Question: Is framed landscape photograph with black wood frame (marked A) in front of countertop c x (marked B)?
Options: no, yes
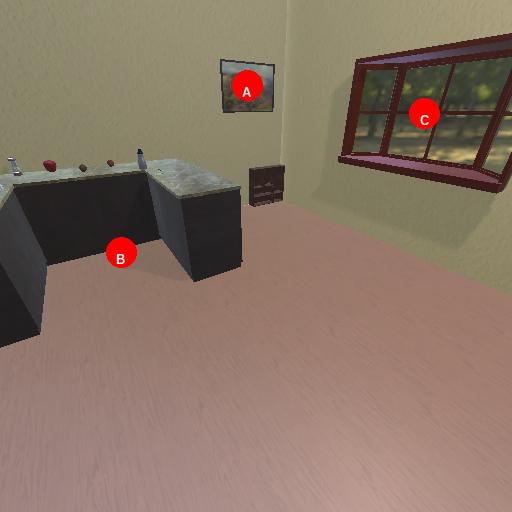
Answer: no